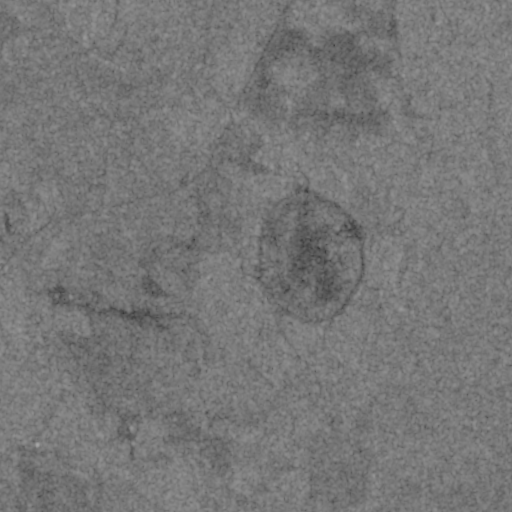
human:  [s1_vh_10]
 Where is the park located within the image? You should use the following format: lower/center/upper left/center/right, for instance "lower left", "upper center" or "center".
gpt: The park is located in the center of the image.
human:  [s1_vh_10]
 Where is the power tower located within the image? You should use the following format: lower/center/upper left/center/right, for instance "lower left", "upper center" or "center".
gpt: There is no power tower in the image.

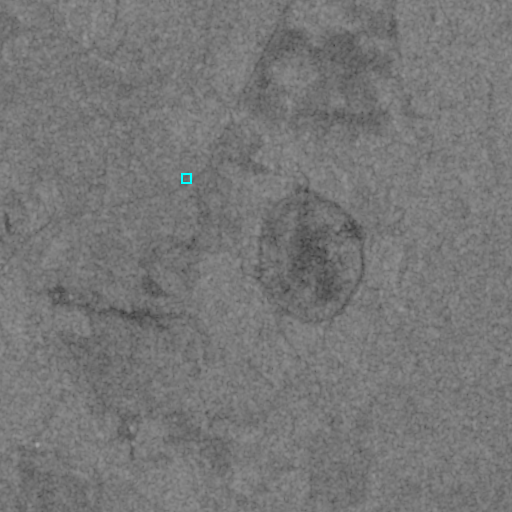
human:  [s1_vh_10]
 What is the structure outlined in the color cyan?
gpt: The structure outlined in cyan is a park.
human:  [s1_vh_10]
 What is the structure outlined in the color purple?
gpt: There is no purple outline.